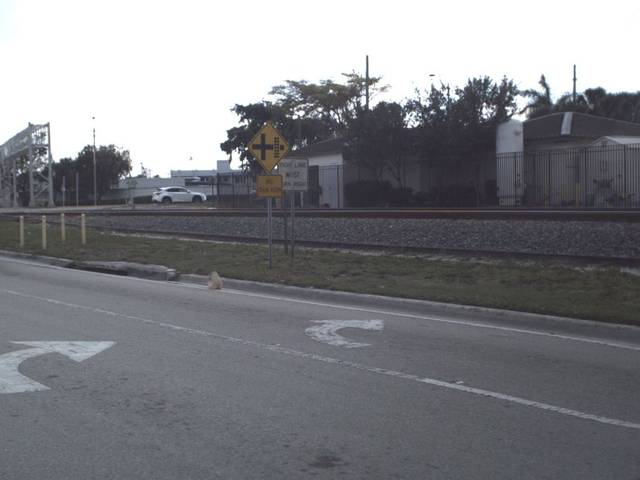
Region: United States
Coordinates: 26.707, -80.062